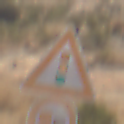
Verkehrszeichen: Lichtzeichenanlage
Zusatzzeichen unten: UeberholverbotKraftfahrzeuge
Umgebung: Outdoor, Nature
Tageszeit: Midday
Wetter: PartlyCloudy
Licht: Natural
Jahreszeit: NotSpecified
Kontrast: HighContrast